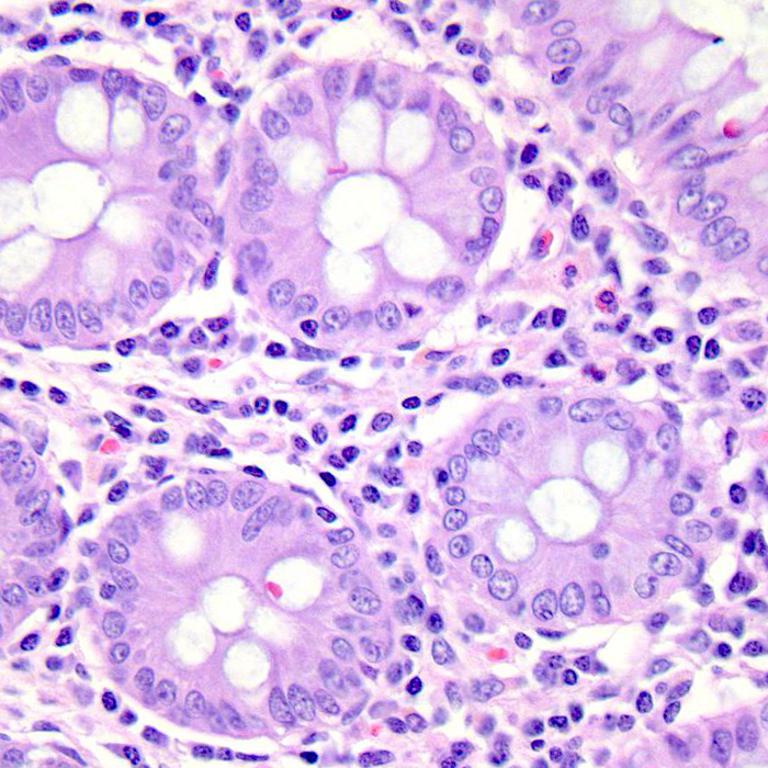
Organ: colon
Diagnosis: benign